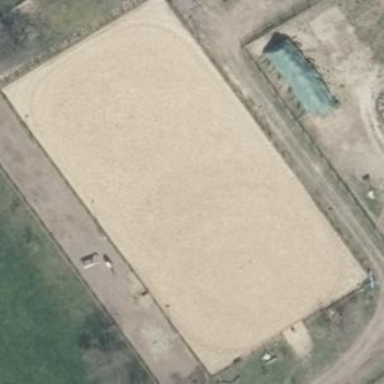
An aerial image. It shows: Equestrian pitch for leisure land use.